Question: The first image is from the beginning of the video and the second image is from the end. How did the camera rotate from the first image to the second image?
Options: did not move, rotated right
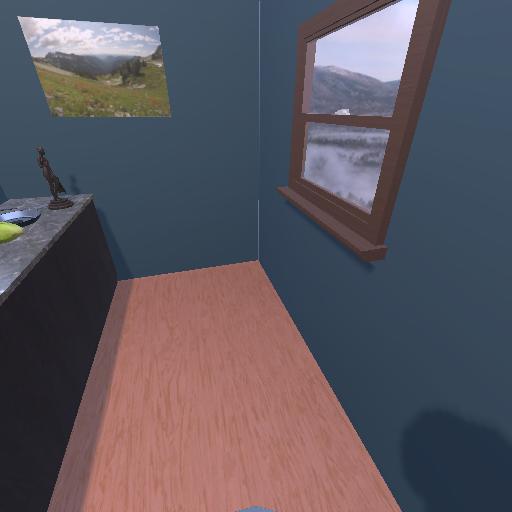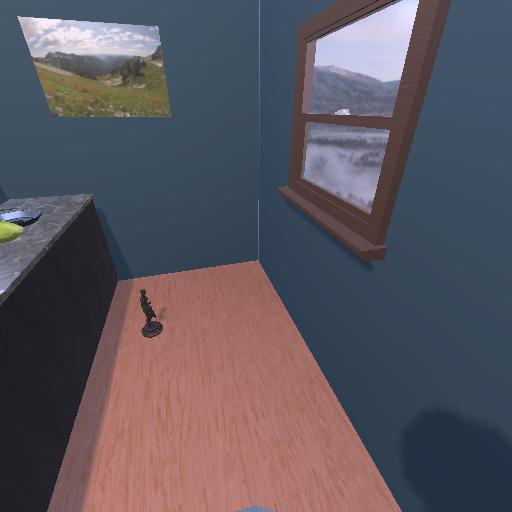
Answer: did not move